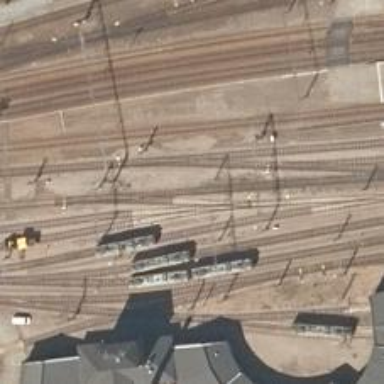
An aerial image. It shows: Continuously electrified railway siding with contact line.